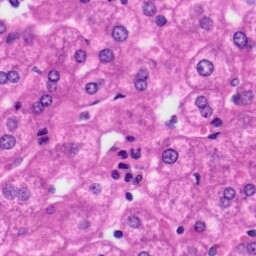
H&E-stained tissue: Liver